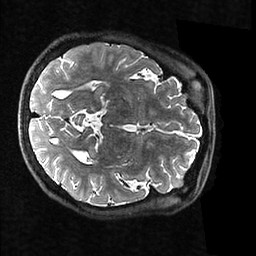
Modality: T2w
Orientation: axial
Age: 58
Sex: female
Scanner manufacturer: ge
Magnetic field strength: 3 T
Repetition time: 3.202 s
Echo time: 0.05934 s